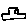
Label: car